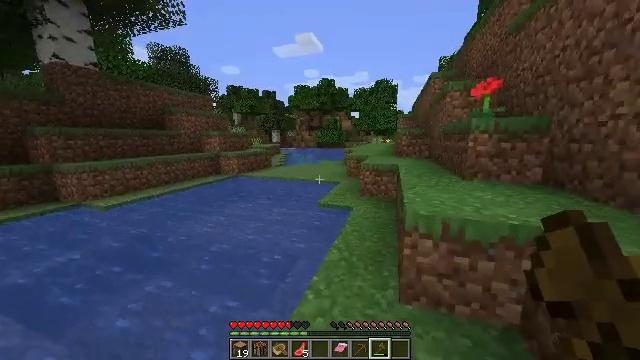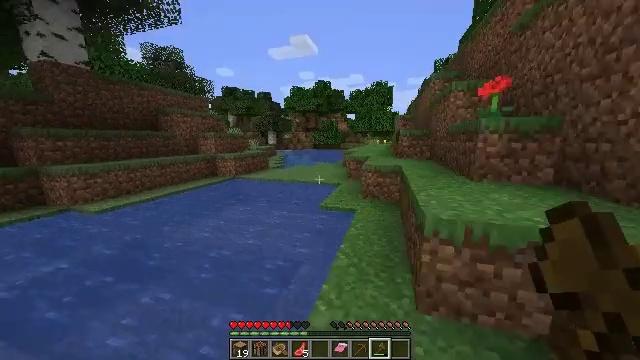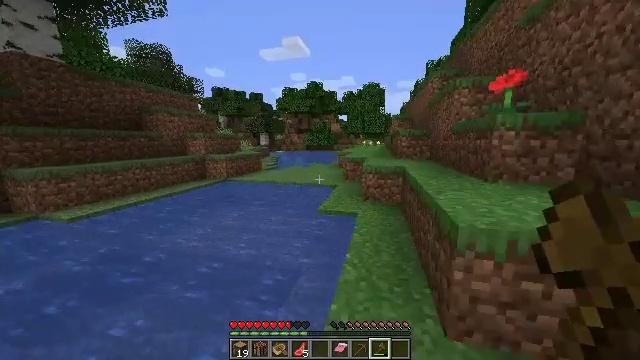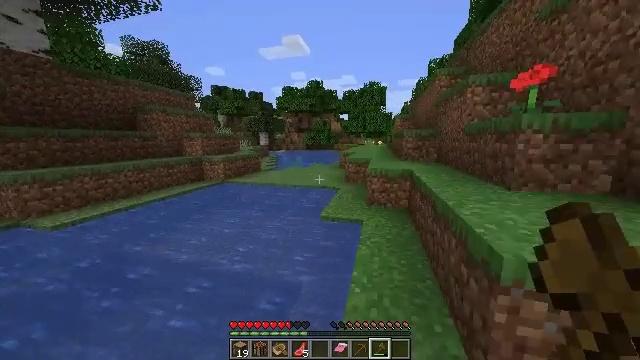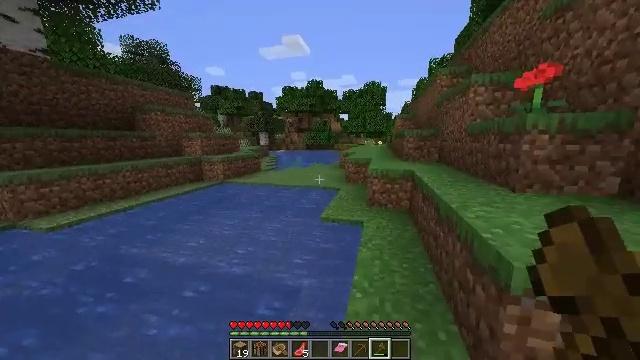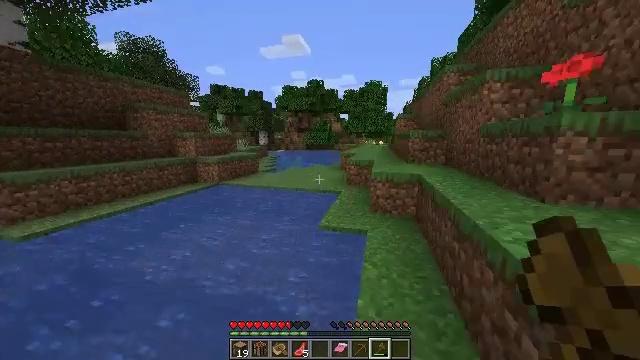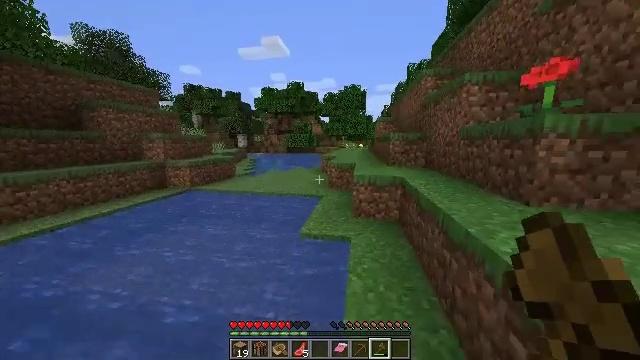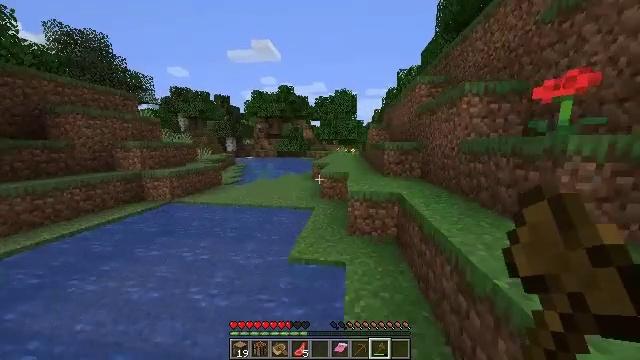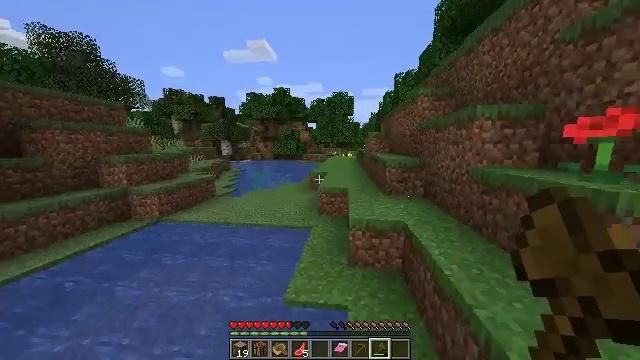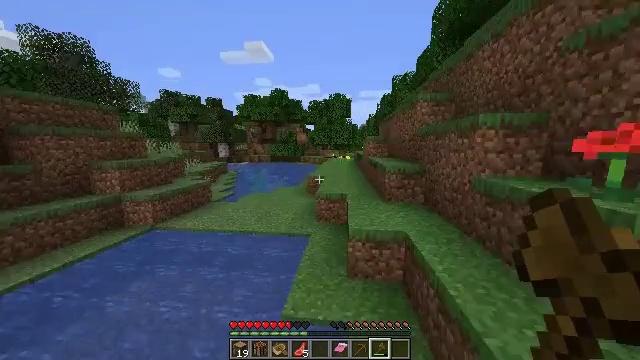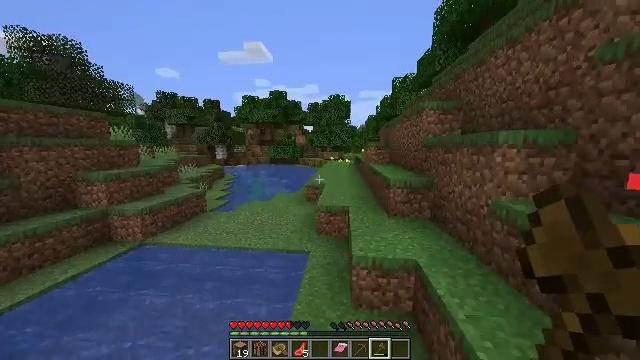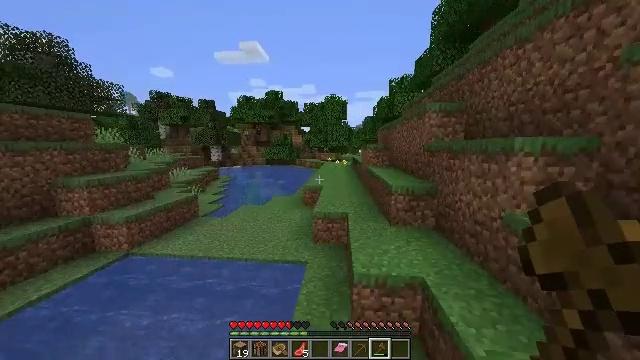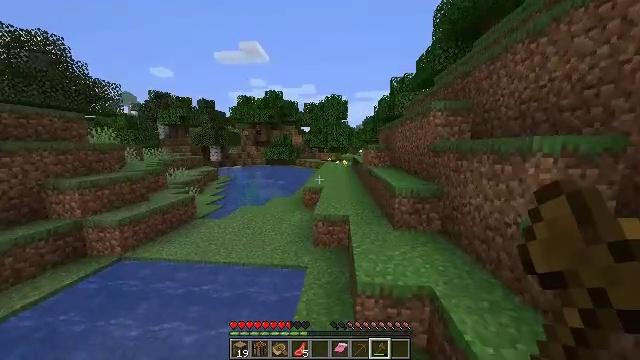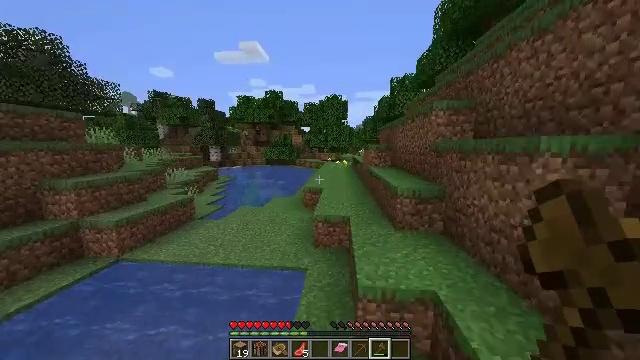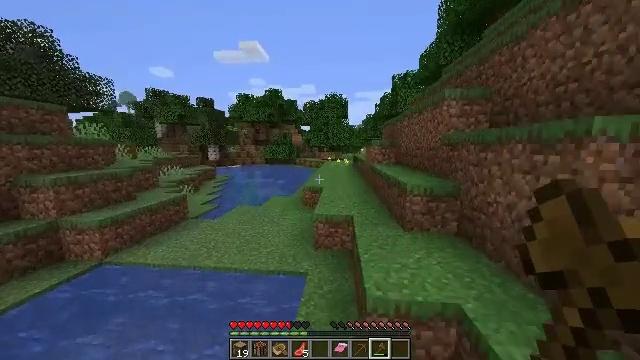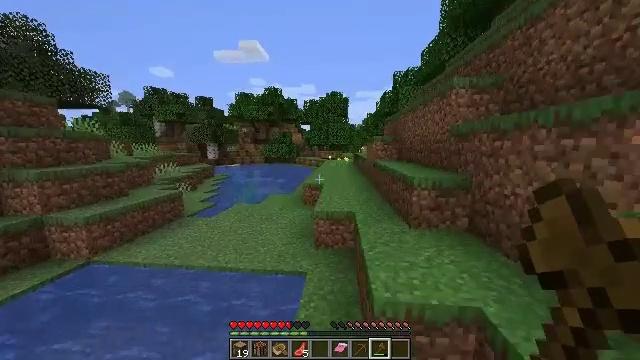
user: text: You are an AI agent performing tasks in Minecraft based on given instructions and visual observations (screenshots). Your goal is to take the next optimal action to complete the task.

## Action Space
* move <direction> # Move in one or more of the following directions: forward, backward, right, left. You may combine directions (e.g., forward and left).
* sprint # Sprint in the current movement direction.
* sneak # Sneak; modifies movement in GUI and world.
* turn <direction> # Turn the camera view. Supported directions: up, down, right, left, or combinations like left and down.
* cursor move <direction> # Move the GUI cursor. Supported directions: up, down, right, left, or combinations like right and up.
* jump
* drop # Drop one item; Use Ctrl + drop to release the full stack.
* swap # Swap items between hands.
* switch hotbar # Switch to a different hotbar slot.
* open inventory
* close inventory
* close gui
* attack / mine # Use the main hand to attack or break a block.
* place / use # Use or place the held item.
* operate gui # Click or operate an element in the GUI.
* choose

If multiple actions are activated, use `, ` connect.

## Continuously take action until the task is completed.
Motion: motion action
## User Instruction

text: Collect the grass block using a shovel.
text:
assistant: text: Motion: move forward, turn right
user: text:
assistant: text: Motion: move forward, turn right
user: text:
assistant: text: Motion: move forward
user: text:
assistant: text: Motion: move forward, sprint
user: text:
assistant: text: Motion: move forward, sprint
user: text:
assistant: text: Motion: move forward, sprint, turn right
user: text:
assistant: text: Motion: move forward, sprint, turn right, jump
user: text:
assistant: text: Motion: move forward, jump
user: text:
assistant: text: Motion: move forward, jump
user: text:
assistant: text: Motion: move forward, jump
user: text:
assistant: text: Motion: move forward, jump
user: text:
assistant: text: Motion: move forward, jump
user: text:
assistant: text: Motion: move forward, jump
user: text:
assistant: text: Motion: move forward, jump
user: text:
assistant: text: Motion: move forward, jump
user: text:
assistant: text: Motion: move forward, jump
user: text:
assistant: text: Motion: move forward, jump
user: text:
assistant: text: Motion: move forward, jump
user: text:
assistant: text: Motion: move forward, jump
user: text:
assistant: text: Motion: move forward, turn right, jump
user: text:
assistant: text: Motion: move forward, turn right, jump
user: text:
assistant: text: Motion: move forward and move right, jump
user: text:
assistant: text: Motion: move forward and move right, jump
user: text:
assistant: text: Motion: move forward and move right, jump
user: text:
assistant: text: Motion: move forward and move right, jump
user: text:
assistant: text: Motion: move forward and move right, turn left, jump
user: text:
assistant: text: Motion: move forward and move right, turn left, jump
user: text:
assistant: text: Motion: move forward and move right, turn left and down, jump
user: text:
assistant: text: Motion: move forward and move right, turn left, jump
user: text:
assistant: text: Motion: move forward and move right, jump